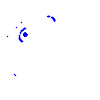
Particle: electron